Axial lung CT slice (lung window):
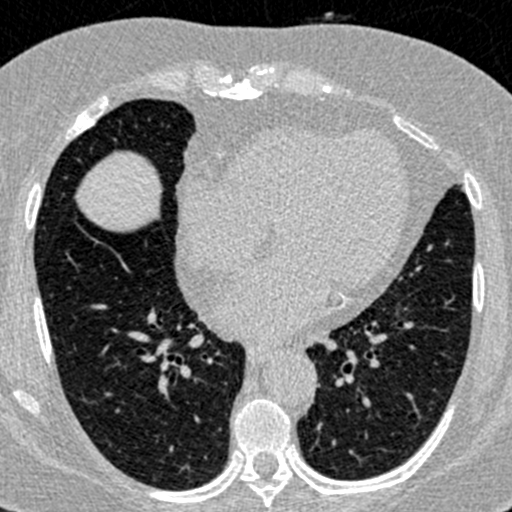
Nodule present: no